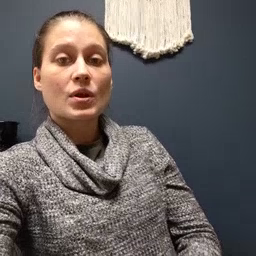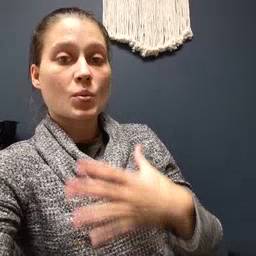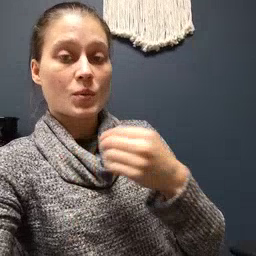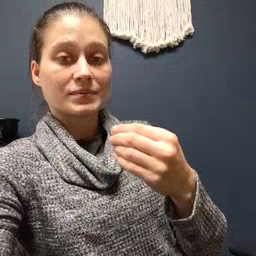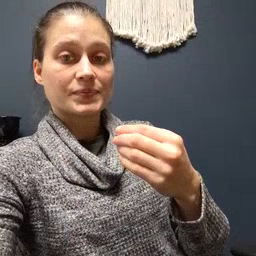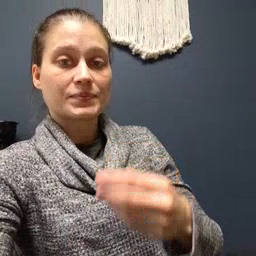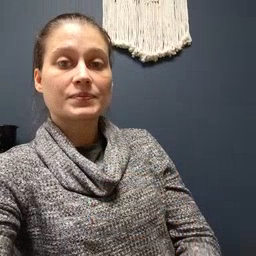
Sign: white